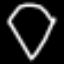
Label: diamond